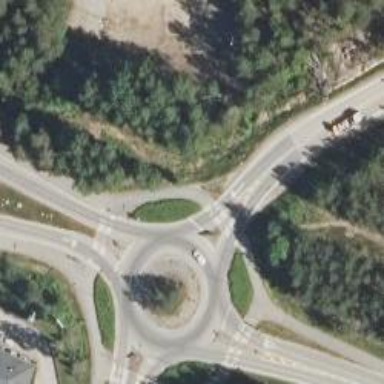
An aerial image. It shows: Uncontrolled road crossing.